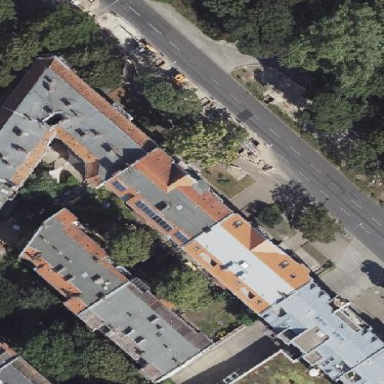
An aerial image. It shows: Apartment building with quadruple saltbox roof shape.